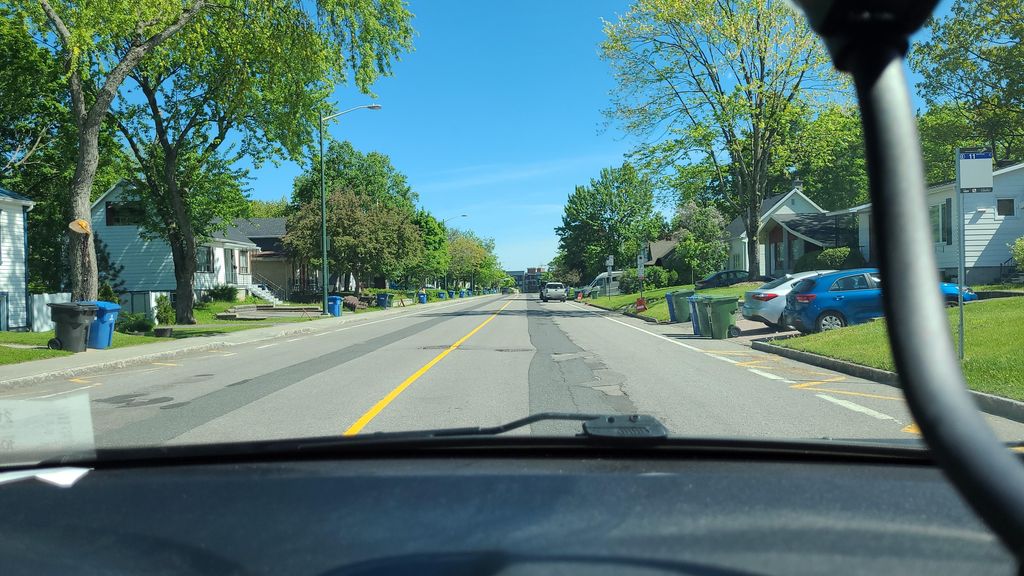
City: quebec_city